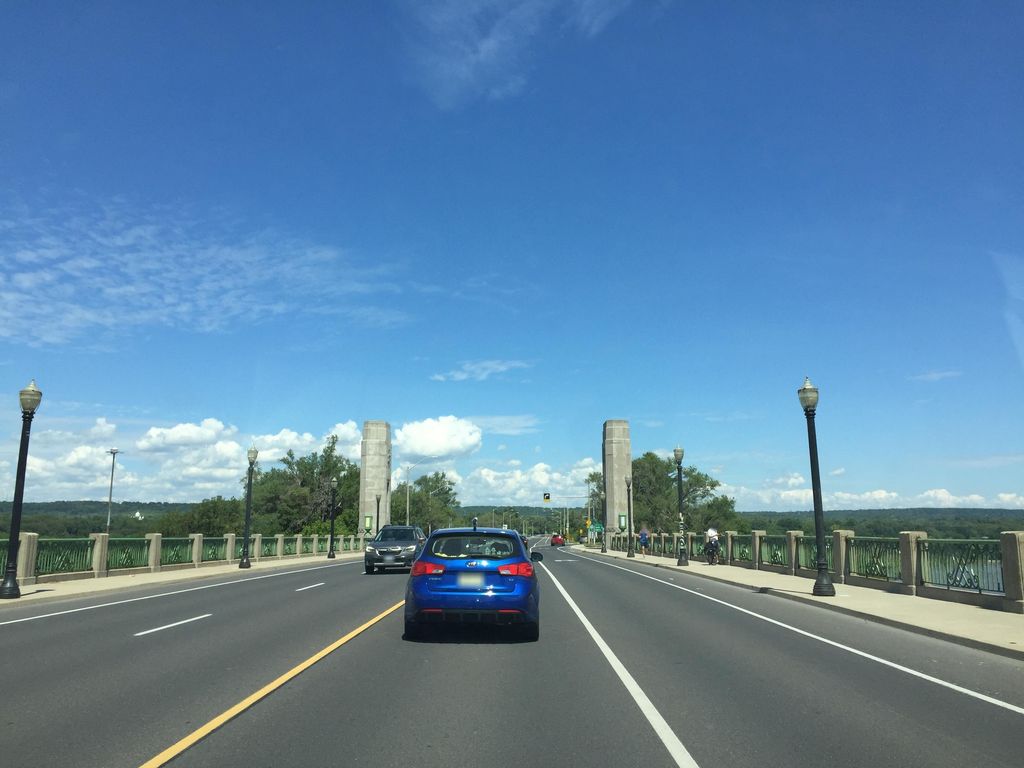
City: hamilton